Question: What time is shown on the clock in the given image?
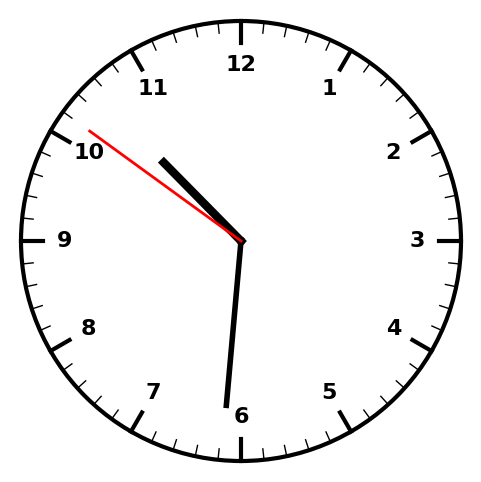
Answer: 10:30:51